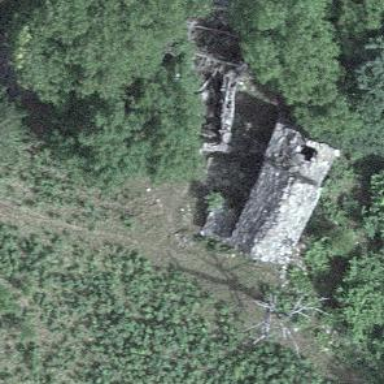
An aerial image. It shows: Ruins of building.